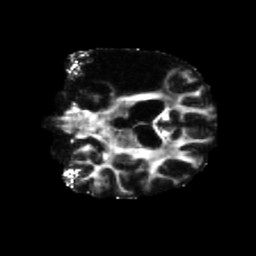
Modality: FA
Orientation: coronal
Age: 51
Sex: male
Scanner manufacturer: siemens
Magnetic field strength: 3 T
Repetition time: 5.47 s
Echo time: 0.0854 s